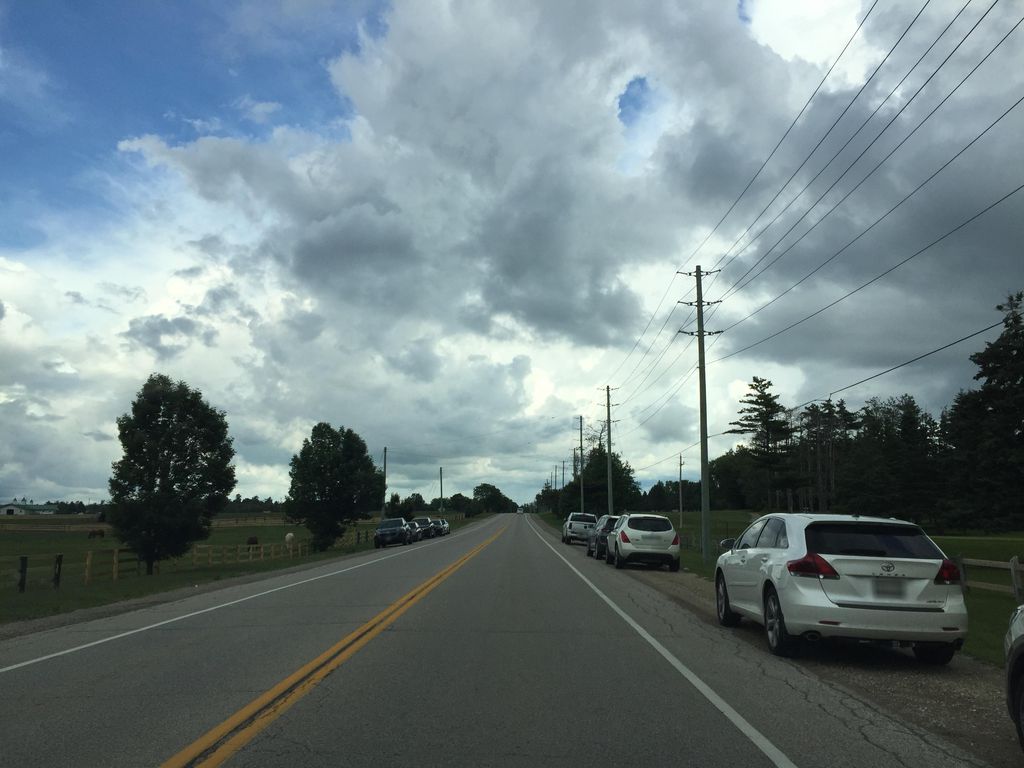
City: kitchener-waterloo